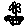
Label: flower